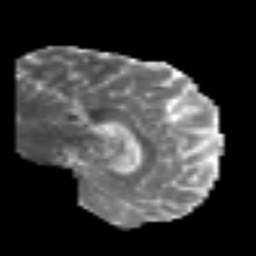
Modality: MD
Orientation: sagittal
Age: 49
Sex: male
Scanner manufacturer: siemens
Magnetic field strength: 3 T
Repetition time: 6.1 s
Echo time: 0.101 s